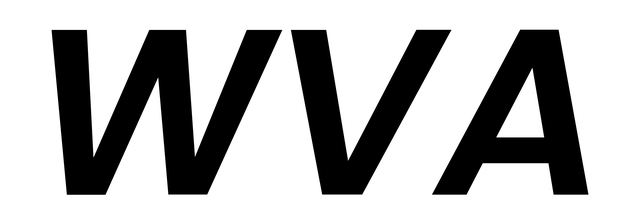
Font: Poppins-SemiBoldItalic